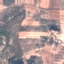
Label: PermanentCrop